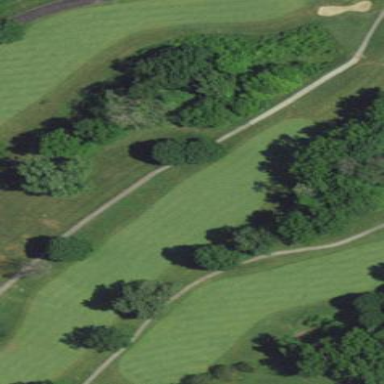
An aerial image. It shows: Area with grass used as rough in golf course.